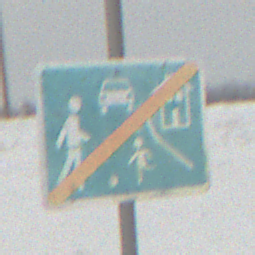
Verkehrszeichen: EndeVerkehrsberuhigterBereich
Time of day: MorningAfternoon
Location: Outdoor (Nature)
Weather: Overcast
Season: Winter
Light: Natural